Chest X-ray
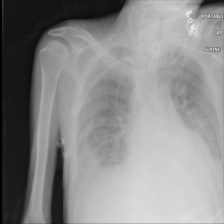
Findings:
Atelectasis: negative
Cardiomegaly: negative
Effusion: positive
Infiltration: positive
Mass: negative
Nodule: negative
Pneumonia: negative
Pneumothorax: negative
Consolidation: negative
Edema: negative
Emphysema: negative
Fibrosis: negative
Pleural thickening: negative
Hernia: negative